Question: I have a handful of controls on a form:
- - -
A few scenarios arise:
- - -
This scenario is pretty trivial to handle with brute force. I've created a couple of methods to highlight:
'''
private void ChkBxSnmPv3OnCheckedChanged(object sender, EventArgs eventArgs)
{
snmpSettingsErrorProvider.Clear();
foreach (Control control in grpBxSNMPv3.Controls)
{
if (control != sender)
control.Enabled = ((CheckBox)sender).Checked;
}
}
private void rdBtnAuthNoPriv_CheckedChanged(object sender, EventArgs e)
{
RadioButton authNoPrivRadioButton = ((RadioButton)sender);
if (authNoPrivRadioButton.Enabled)
{
bool isChecked = authNoPrivRadioButton.Checked;
SetControlState(cmbBxAuthProtocol, isChecked);
SetControlState(mskdTxtBxAuthPassword, isChecked);
SetControlState(mskdTxtBxAuthPasswordConfirm, isChecked);
SetControlState(cmbBxPrivacyProtocol, !isChecked);
SetControlState(mskdTxtBxPrivacyPassword, !isChecked);
SetControlState(mskdTxtBxPrivacyPasswordConfirm, !isChecked);
}
}
//More methods for other checkedChange and also for when rdBtn's enable.
'''
Rough idea of layout:

With all that said, my question is 'simple':
-
I could write my code like this:
'''
private void ChkBxSnmPv3OnCheckedChanged(object sender, EventArgs eventArgs)
{
snmpSettingsErrorProvider.Clear();
txtBxEngineID = ((CheckBox)sender).Checked;
rdBtnAuthNoPriv = ((CheckBox)sender).Checked;
rdBtnAuthPriv = ((CheckBox)sender).Checked;
rdBtnNoAuthNoPriv = ((CheckBox)sender).Checked;
//Pass work for enabling Auth and Priv fields to rdBtn events.
}
'''
This solution is more efficient and guarantees I won't see any flickering. Yet, it also means that for a 'successful completion' of enabling all controls on the page my chkBx now has to rely on the rdBtn's logic. Is this good programming practice?
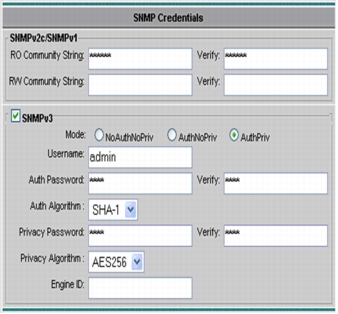
Answer: This is what I ended up going with. I'm pretty OK with it aside from the two list's I'm initializing. They should probably be in their own controls, but I can't bring myself to do it quite yet.
'''
public partial class DeviceSnmpSettings : UserControl, INotifyPropertyChanged
{
private readonly List<Control> AuthenticationControls = new List<Control>(6);
private readonly List<Control> PrivacyControls = new List<Control>(6);
public event PropertyChangedEventHandler PropertyChanged;
public DeviceSnmpSettings()
{
InitializeComponent();
InitializeAuthControls();
InitializePrivacyControls();
}
public DeviceSnmpSettings(Point location)
: this()
{
Location = location;
}
//TODO: Move out into sub-user control?
private void InitializeAuthControls()
{
AuthenticationControls.Add(lblAuthPassword);
AuthenticationControls.Add(mskdTxtBxAuthPassword);
AuthenticationControls.Add(lblAuthProtocol);
AuthenticationControls.Add(cmbBxAuthProtocol);
AuthenticationControls.Add(lblAuthPasswordConfirm);
AuthenticationControls.Add(mskdTxtBxAuthPasswordConfirm);
}
//TODO: Move out into sub-user control?
private void InitializePrivacyControls()
{
PrivacyControls.Add(lblPrivacyPassword);
PrivacyControls.Add(mskdTxtBxPrivacyPassword);
PrivacyControls.Add(lblPrivacyProtocol);
PrivacyControls.Add(cmbBxPrivacyProtocol);
PrivacyControls.Add(lblPrivacyPasswordConfirm);
PrivacyControls.Add(mskdTxtBxPrivacyPasswordConfirm);
}
private bool SNMPv3Enabled
{
get { return chkBxSNMPv3.Checked; }
set { chkBxSNMPv3.Checked = value; }
}
private SNMPV3Mode SecurityMode
{
get
{
SNMPV3Mode mode = SNMPV3Mode.NoAuthNoPriv;
if (rdBtnAuthNoPriv.Checked)
mode = SNMPV3Mode.AuthNoPriv;
else if(rdBtnAuthPriv.Checked)
mode = SNMPV3Mode.AuthPriv;
return mode;
}
set
{
switch (value)
{
case SNMPV3Mode.NoAuthNoPriv:
rdBtnNoAuthNoPriv.Checked = true;
break;
case SNMPV3Mode.AuthNoPriv:
rdBtnAuthNoPriv.Checked = true;
break;
default:
rdBtnAuthPriv.Checked = true;
break;
}
OnSecurityModeChanged();
}
}
protected virtual void OnSecurityModeChanged()
{
AuthenticationControls.ForEach(control => SetControlEnabledState(control, AuthenticationEnabled));
PrivacyControls.ForEach(control => SetControlEnabledState(control, PrivacyEnabled));
NotifyPropertyChanged("SecurityMode");
}
private void NotifyPropertyChanged(string property)
{
if (PropertyChanged != null)
PropertyChanged(this, new PropertyChangedEventArgs(property));
}
private bool AuthenticationEnabled
{
get
{
return SNMPv3Enabled && (SecurityMode == SNMPV3Mode.AuthPriv || SecurityMode == SNMPV3Mode.AuthNoPriv);
}
}
private bool PrivacyEnabled
{
get { return SNMPv3Enabled && SecurityMode == SNMPV3Mode.AuthPriv; }
}
private void ChkBxSnmPv3OnCheckedChanged(object sender, EventArgs eventArgs)
{
SetControlEnabledStates();
}
private void SetControlEnabledStates()
{
snmpSettingsErrorProvider.Clear();
foreach (Control control in grpBxSNMPv3.Controls)
{
//Check each of the lists for the control to prevent flickering.
if (control != chkBxSNMPv3 && !AuthenticationControls.Contains(control) && !PrivacyControls.Contains(control))
control.Enabled = SNMPv3Enabled;
}
//Need to validate that our radio button's checked state is reflected properly.
AuthenticationControls.ForEach(control => SetControlEnabledState(control, AuthenticationEnabled));
PrivacyControls.ForEach(control => SetControlEnabledState(control, PrivacyEnabled));
}
public void LoadFields(NetworkDiscovery networkDiscovery)
{
SNMPv3Enabled = networkDiscovery.Snmpv3Enabled;
SecurityMode = networkDiscovery.SecurityMode;
txtBxSNMPv3Username.Text = networkDiscovery.Username;
mskdTxtBxAuthPassword.Text = networkDiscovery.AuthPassword;
mskdTxtBxAuthPasswordConfirm.Text = networkDiscovery.AuthPassword;
cmbBxAuthProtocol.SelectedItem = networkDiscovery.AuthProtocol.ToString();
mskdTxtBxPrivacyPassword.Text = networkDiscovery.PrivacyPassword;
mskdTxtBxPrivacyPasswordConfirm.Text = networkDiscovery.PrivacyPassword;
cmbBxPrivacyProtocol.SelectedItem = networkDiscovery.PrivacyProtocol.ToString();
SetControlEnabledStates();
}
private void SetControlEnabledState(Control control, bool enabled)
{
control.Enabled = enabled;
//Clear errors set on errorProvider when control is disabled.
if (!control.Enabled)
snmpSettingsErrorProvider.SetError(control, string.Empty);
}
private void rdBtnNoAuthNoPriv_CheckedChanged(object sender, EventArgs e)
{
if (((RadioButton)sender).Checked)
SecurityMode = SNMPV3Mode.NoAuthNoPriv;
}
private void rdBtnAuthNoPriv_CheckedChanged(object sender, EventArgs e)
{
if (((RadioButton)sender).Checked)
SecurityMode = SNMPV3Mode.AuthNoPriv;
}
private void rdBtnAuthPriv_CheckedChanged(object sender, EventArgs e)
{
if (((RadioButton)sender).Checked)
SecurityMode = SNMPV3Mode.AuthPriv;
}
}
'''